Question: I'm making a Flex mobile 4.6 application, which is ViewNavigatorApplication (not sure if this has any consequences on the following). This app has a customized ActionBar, visible in the screenshot below.
Troubles starts here: I want to use a TitleWindow as a pop-up that will display some options contained in a TabbedViewNavigator. So basically: TabbedViewNavigator in a TitleWindow in a ViewNavigatorApplication.
This is what I get when simply adding the TabbedViewNavigator:

Apparently, the action bar of my main window is dupplicated inside my TitleWindow, which is obviously not what I want.
Here is the code of my TitleWindow so far:
'''
<s:TitleWindow xmlns:fx="http://ns.adobe.com/mxml/2009"
xmlns:s="library://ns.adobe.com/flex/spark" creationComplete="addedToStageHandler(event)">
<fx:Script>
<![CDATA[
import mx.events.CloseEvent;
import mx.events.FlexEvent;
import mx.managers.PopUpManager;
private var softKeyboardPanTimer:Timer = new Timer(250, 1);
protected function closeHandler(event:CloseEvent):void
{
stage.focus = null;
softKeyboardPanTimer.addEventListener(TimerEvent.TIMER, onSoftKeyboardClosed);
softKeyboardPanTimer.start();
}
private function onSoftKeyboardClosed(event:TimerEvent):void
{
stage.focus = null;
PopUpManager.removePopUp(this);
}
protected function centerPopUp(e:Event):void
{
PopUpManager.centerPopUp(this);
}
protected function addedToStageHandler(event:Event):void
{
stage.addEventListener(StageOrientationEvent.ORIENTATION_CHANGE, centerPopUp, false, 0, true);
this.closeButton.visible = false;
}
]]>
</fx:Script>
<fx:Declarations>
<!-- Place non-visual elements (e.g., services, value objects) here -->
</fx:Declarations>
<s:Rect width="100%" height="100%">
<s:fill>
<s:LinearGradient rotation="90">
<s:GradientEntry ratio="0" color="#ffffff"/>
<s:GradientEntry ratio="1" color="#f8f8f8"/>
</s:LinearGradient>
</s:fill>
</s:Rect>
<s:Group x="0" y="0" width="100%" height="100%">
<s:layout>
<s:VerticalLayout paddingLeft="10" paddingRight="10" paddingBottom="10" paddingTop="10"/>
</s:layout>
<s:TabbedViewNavigator>
<s:ViewNavigator label="Tab 1"/>
<s:ViewNavigator label="Tab 2"/>
<s:ViewNavigator label="Tab 3"/>
</s:TabbedViewNavigator>
</s:Group>
</s:TitleWindow>
'''
Just one more information: this pop-up is opened by clicking the fourth icon inside the action bar that is duplicated.
Any idea of I can get rid of that ghost bar?
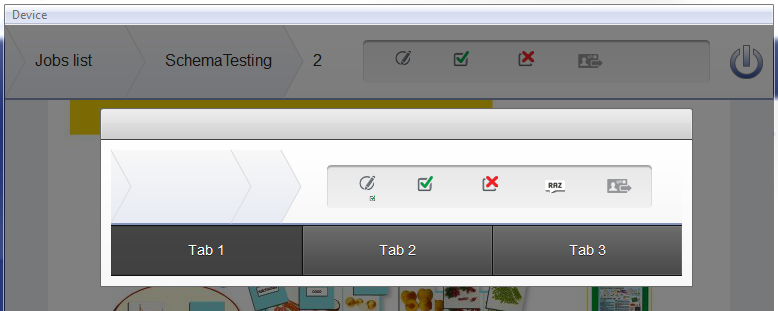
Answer: To create a "tab bar" you can actually use a ButtonBar with TabbedViewNavigatorTabBarSkin - as you can see in my example:
<URL>
I am not sure about the TitleWindow, it probably won't work in a mobile app, but you could use a <URL>.